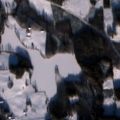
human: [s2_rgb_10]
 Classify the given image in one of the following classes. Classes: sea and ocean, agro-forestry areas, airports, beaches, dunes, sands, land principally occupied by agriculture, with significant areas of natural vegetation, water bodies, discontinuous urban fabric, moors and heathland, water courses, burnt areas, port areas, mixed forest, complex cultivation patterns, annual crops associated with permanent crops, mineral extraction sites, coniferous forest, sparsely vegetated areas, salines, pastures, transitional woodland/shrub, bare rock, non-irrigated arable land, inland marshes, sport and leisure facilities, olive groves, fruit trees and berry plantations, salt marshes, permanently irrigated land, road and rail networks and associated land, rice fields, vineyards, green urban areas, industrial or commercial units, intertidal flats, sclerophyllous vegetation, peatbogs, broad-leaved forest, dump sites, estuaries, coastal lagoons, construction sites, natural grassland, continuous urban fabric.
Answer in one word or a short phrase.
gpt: non-irrigated arable land, land principally occupied by agriculture, with significant areas of natural vegetation, coniferous forest, mixed forest, water bodies